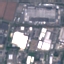
Label: Industrial